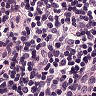
Metastatic tissue present: no